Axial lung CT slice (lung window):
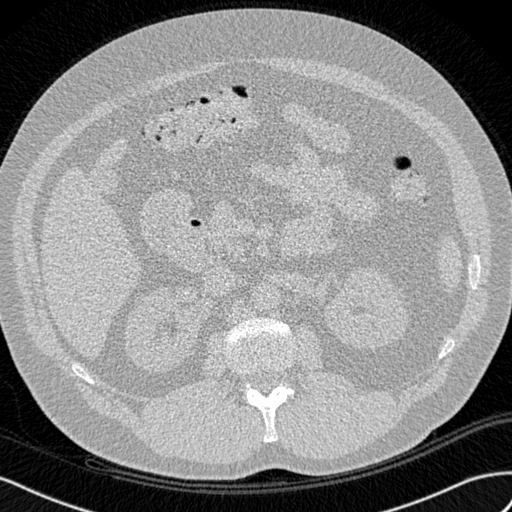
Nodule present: no